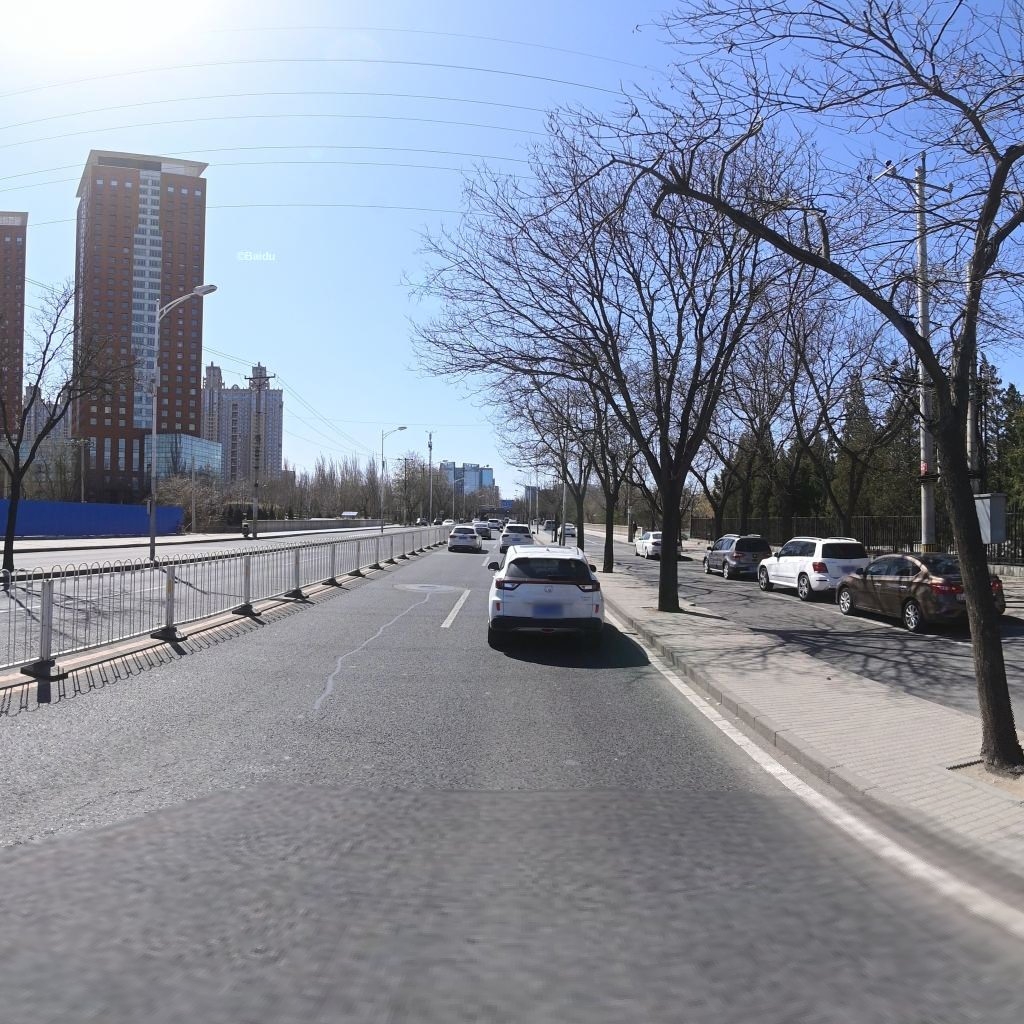
Region: Chaoyang
Road damage annotations: longitudinal patch, longitudinal crack, manhole cover